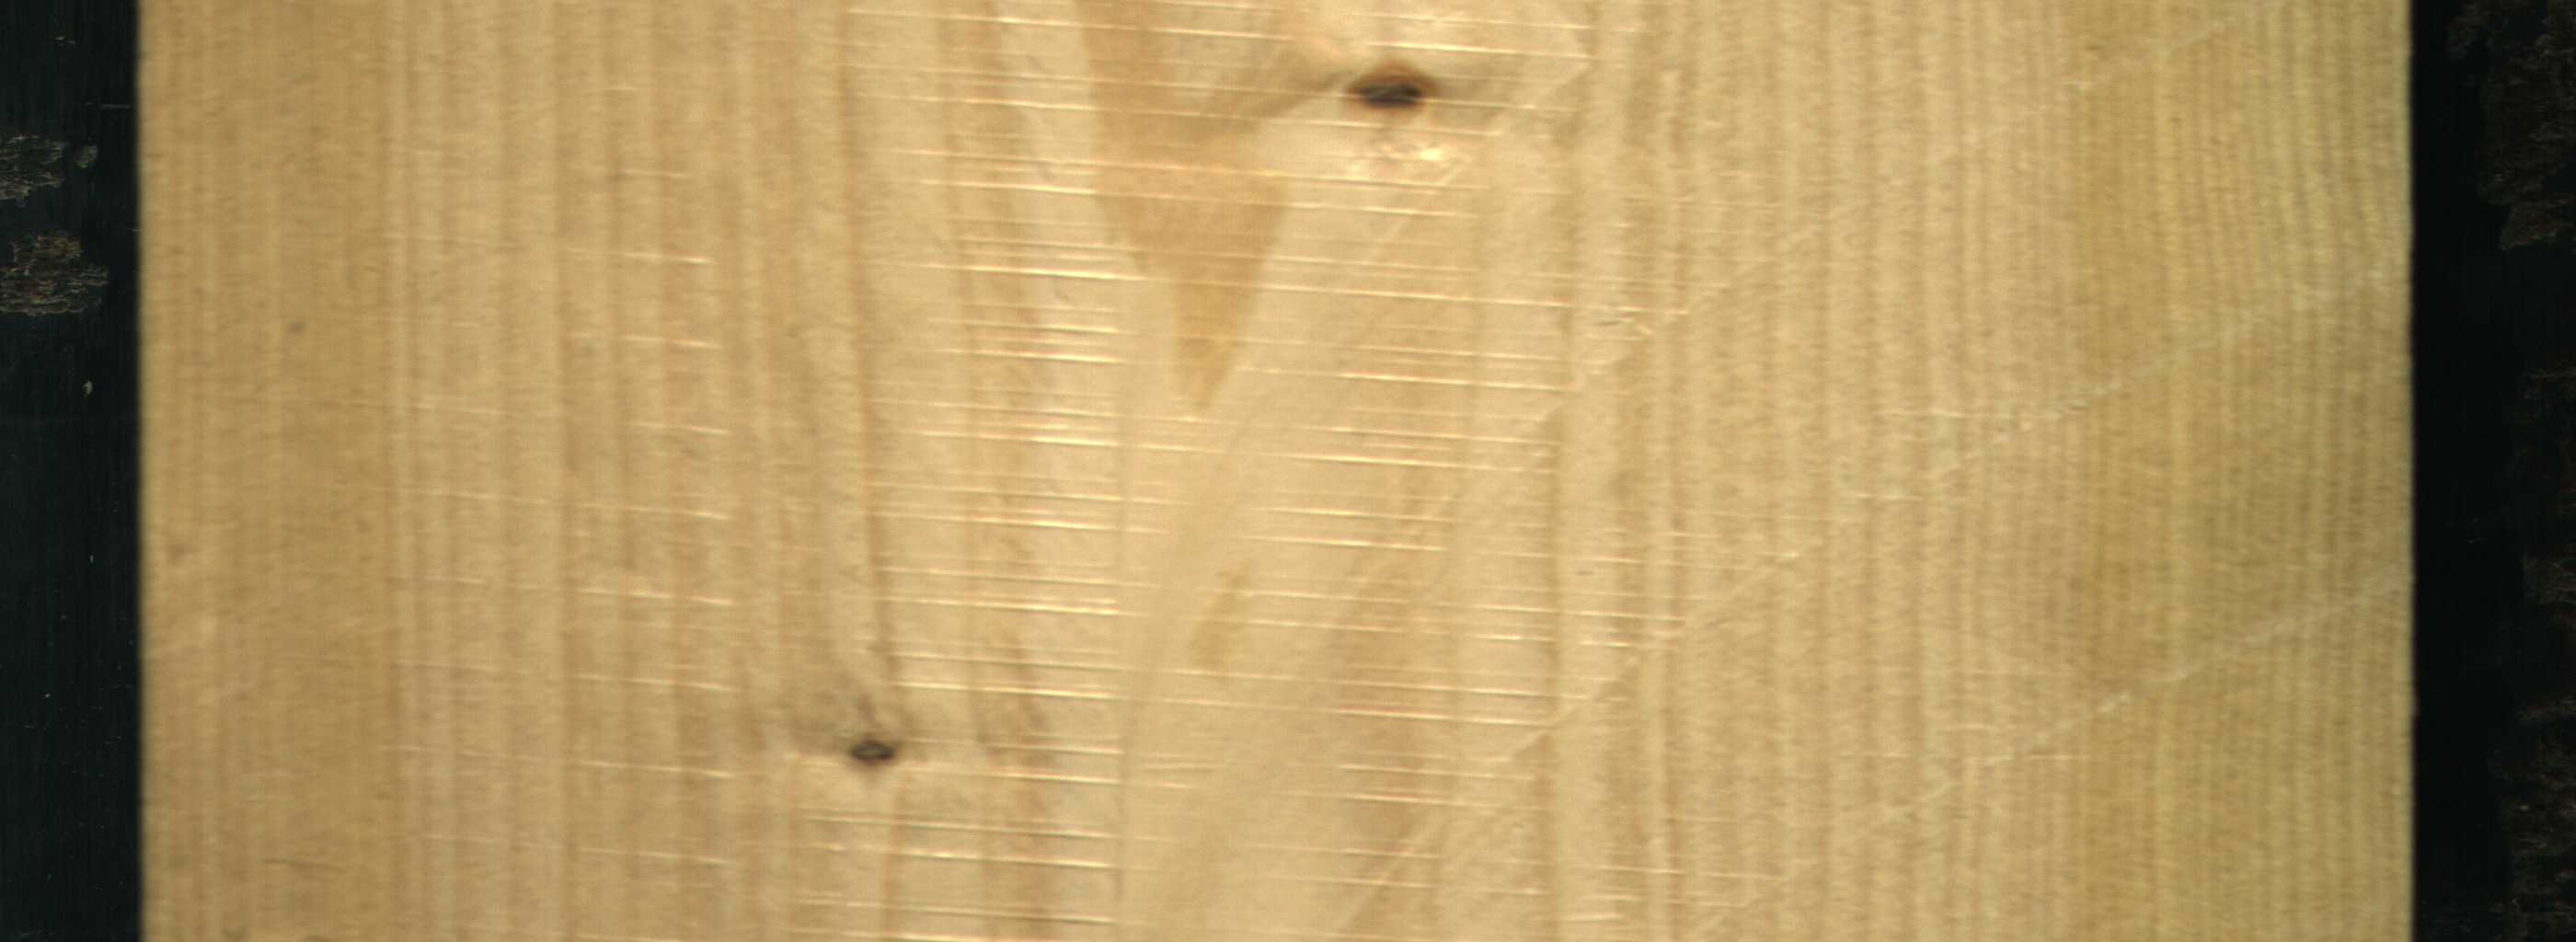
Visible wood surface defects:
Dead_Knot
Live_Knot